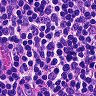
Metastatic tissue present: no